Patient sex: M
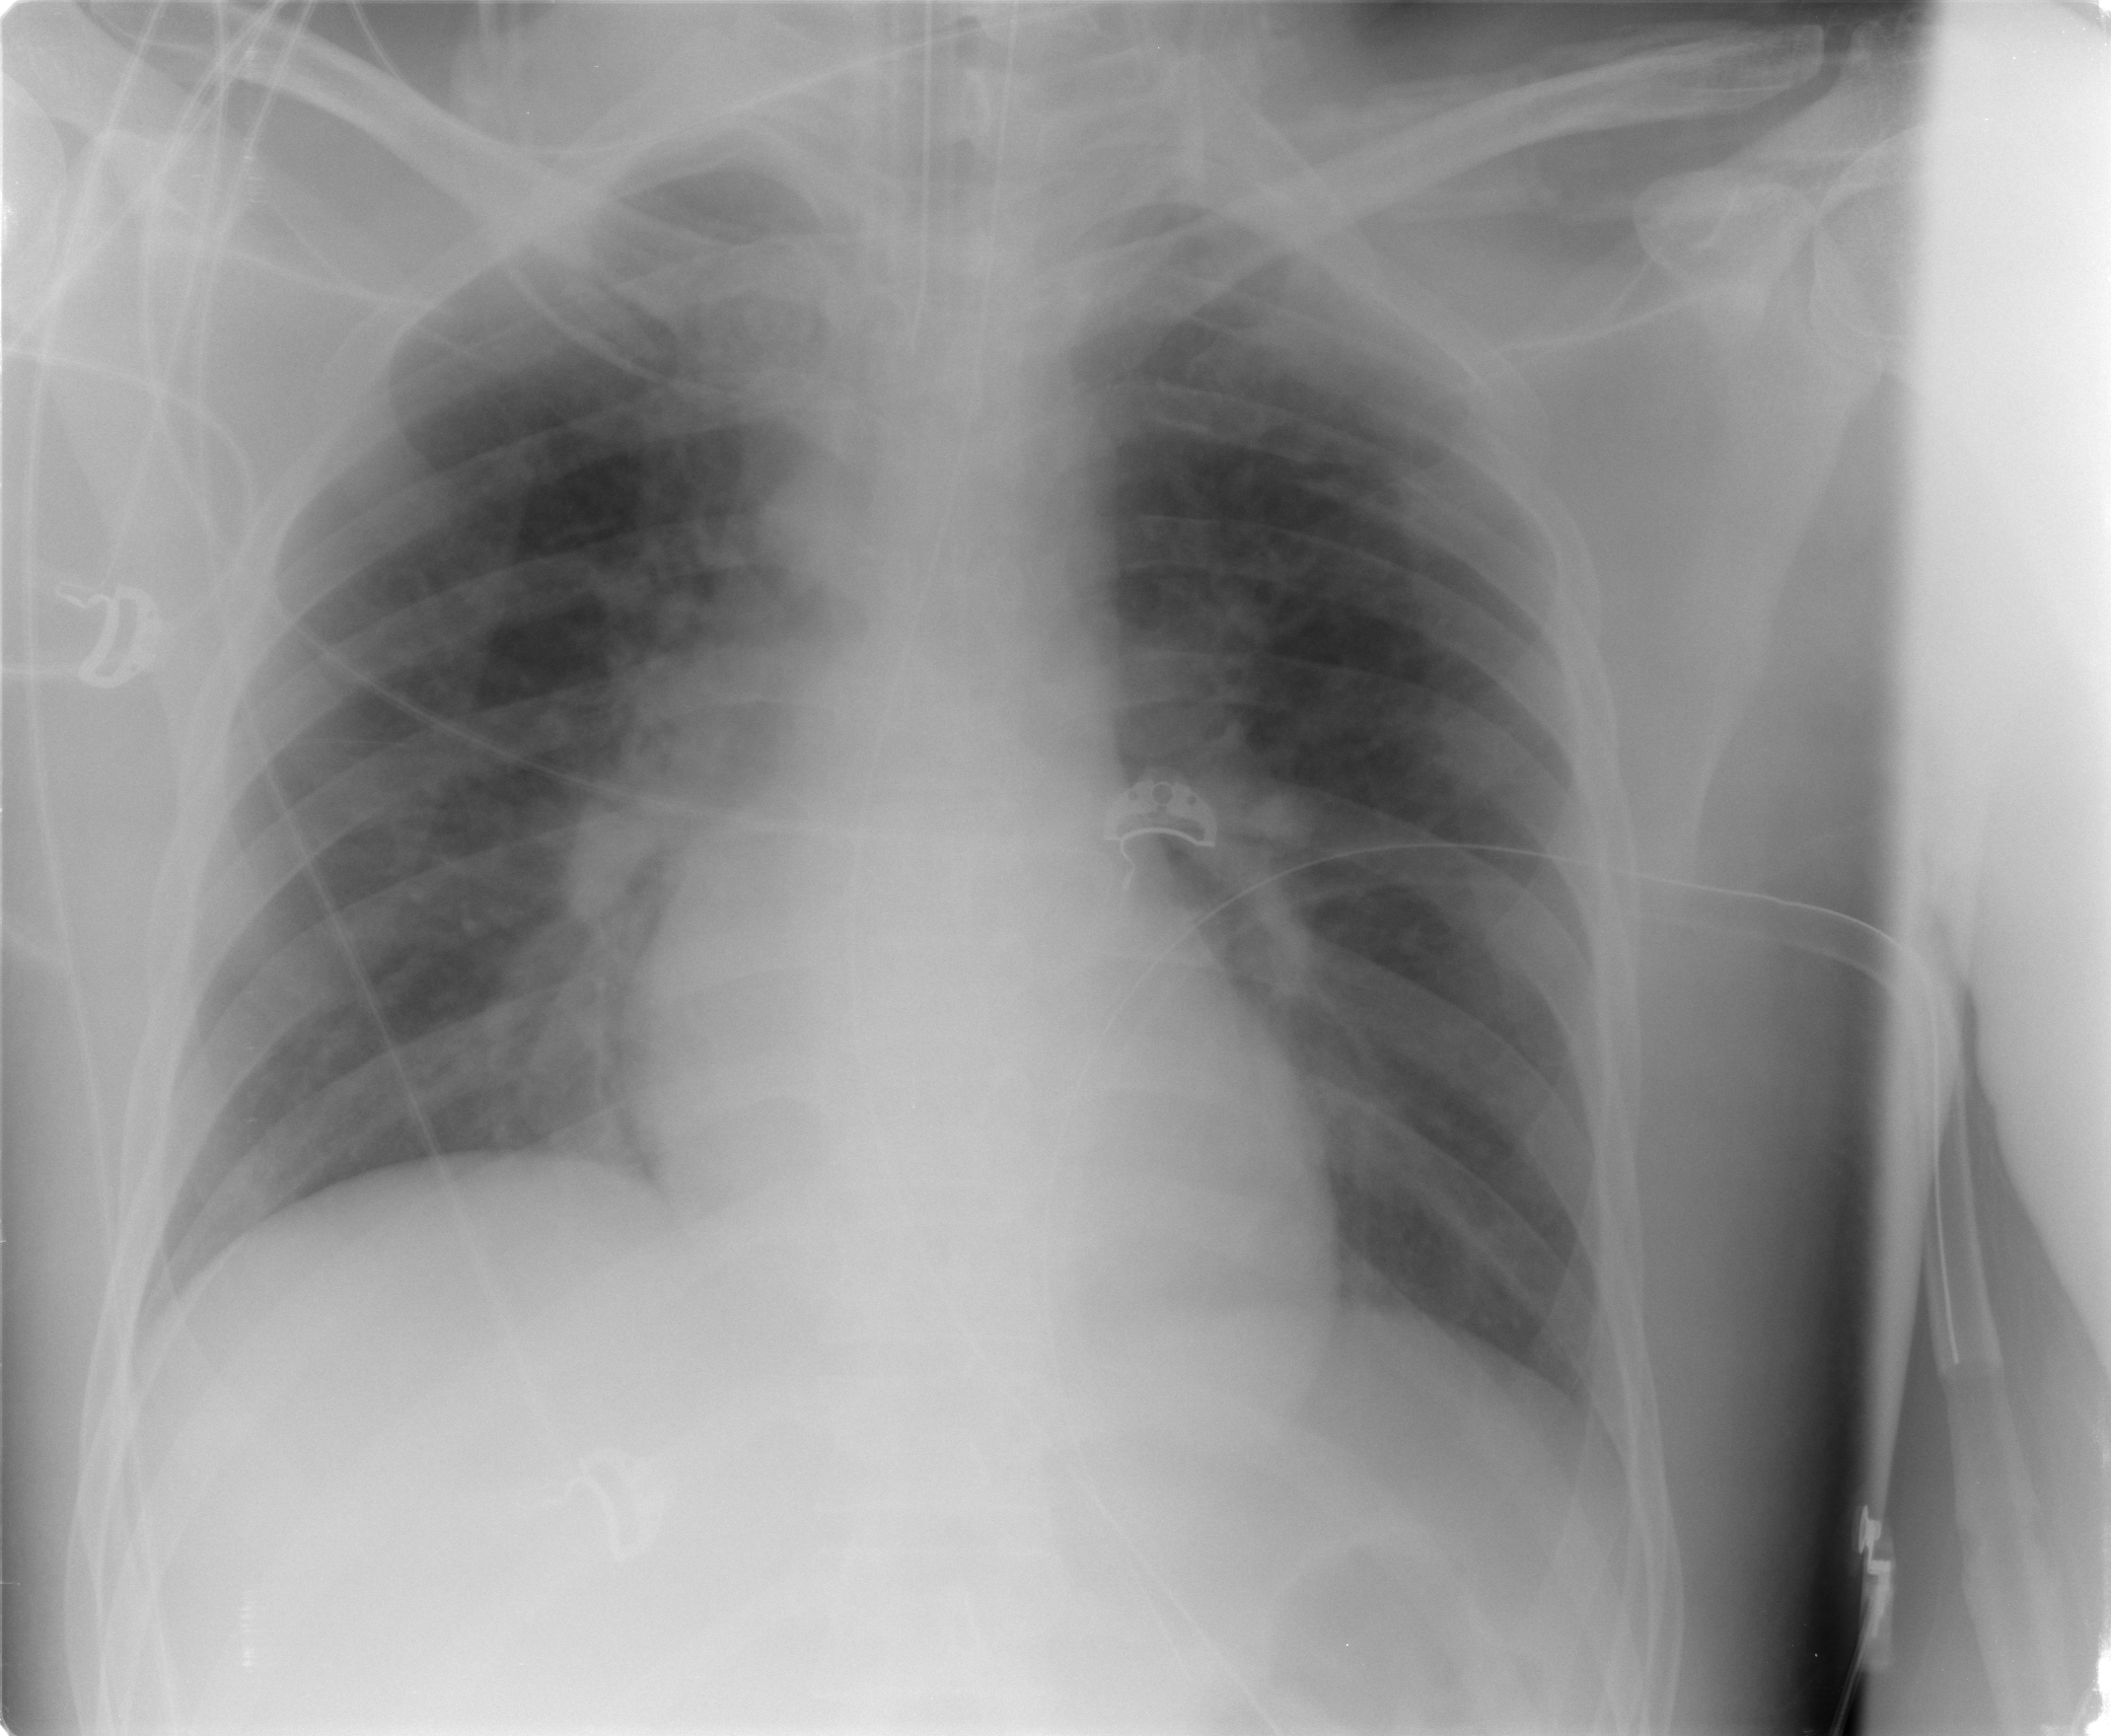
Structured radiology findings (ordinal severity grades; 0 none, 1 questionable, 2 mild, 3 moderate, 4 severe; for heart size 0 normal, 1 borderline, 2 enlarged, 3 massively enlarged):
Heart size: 0
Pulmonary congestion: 0
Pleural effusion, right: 0
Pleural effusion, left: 0
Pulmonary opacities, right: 1
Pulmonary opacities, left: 1
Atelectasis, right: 0
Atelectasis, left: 0